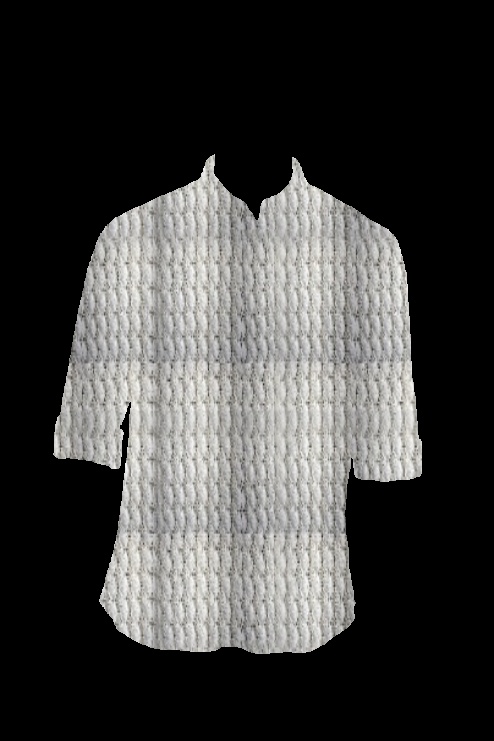
white multi knit tee